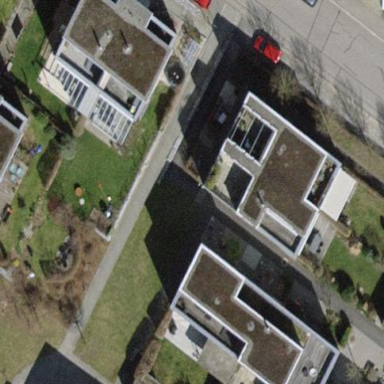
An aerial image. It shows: Building with flat roof.